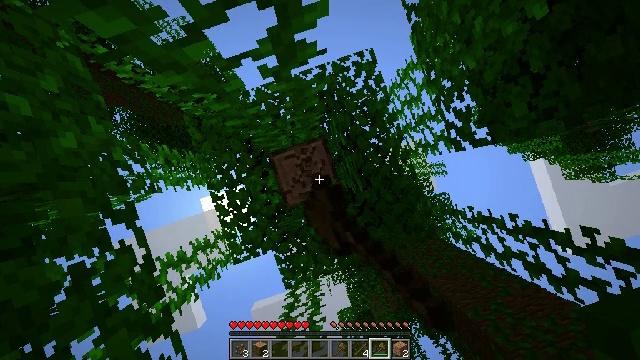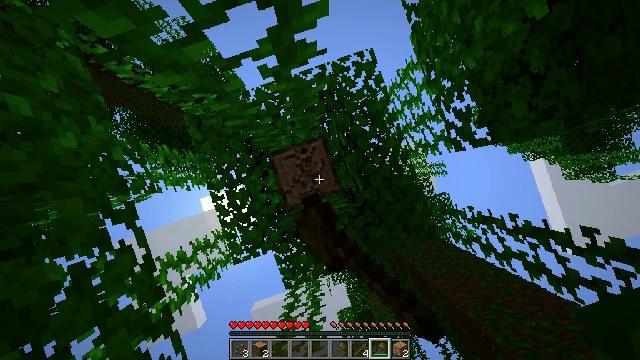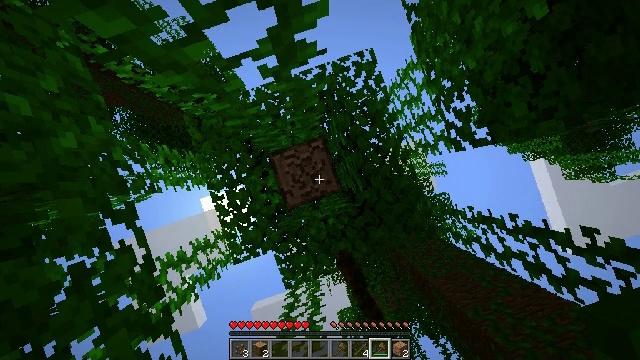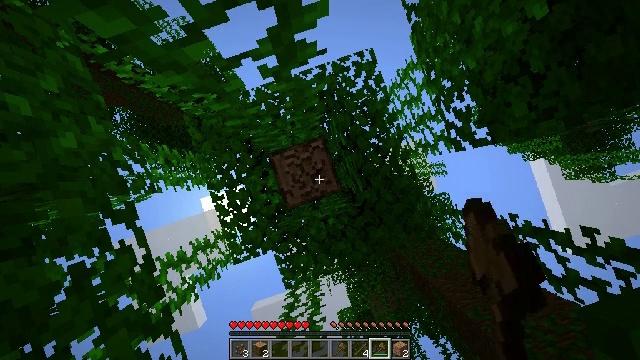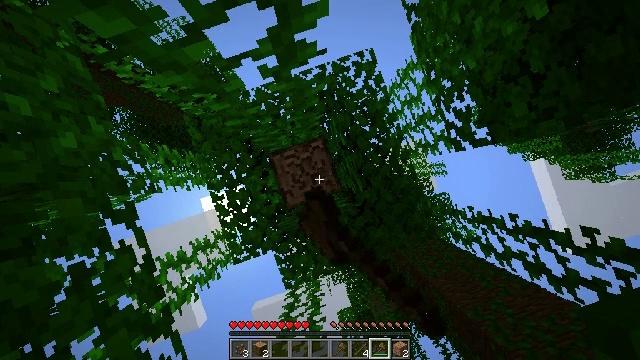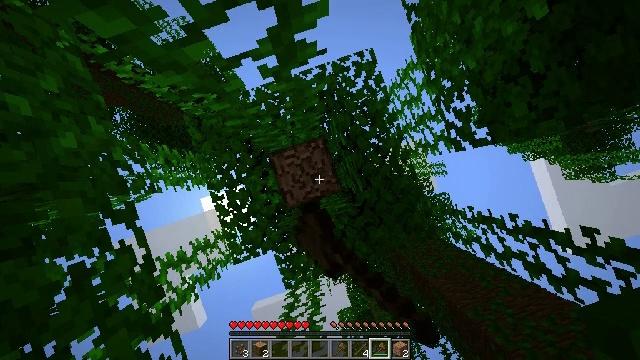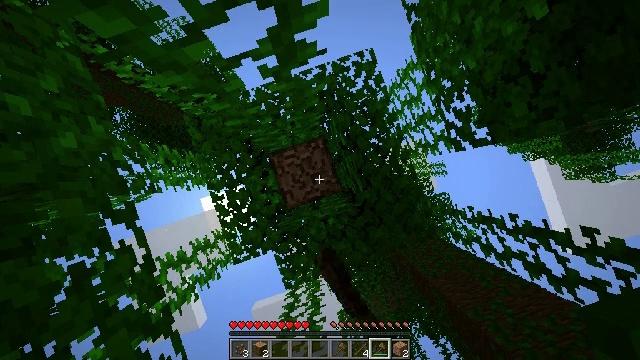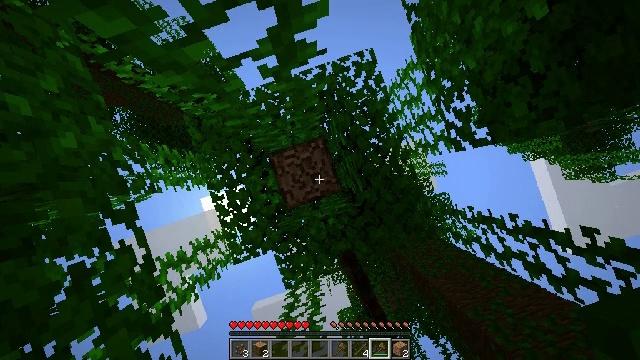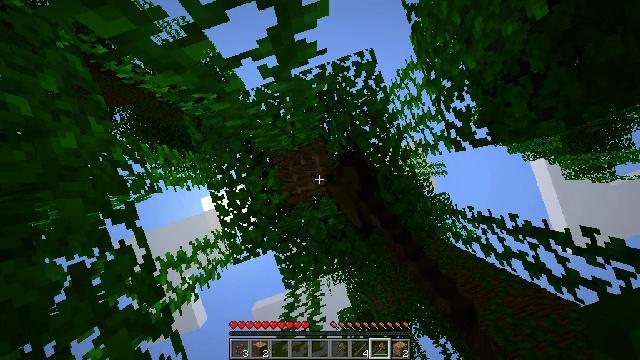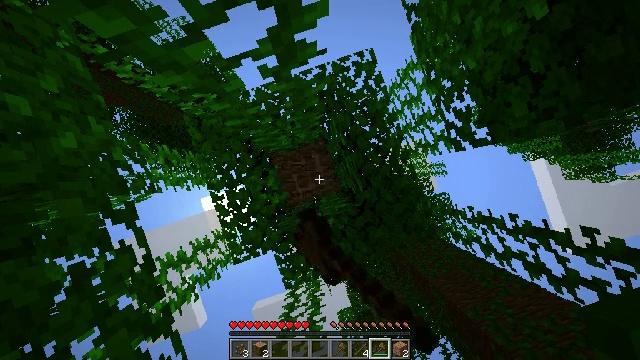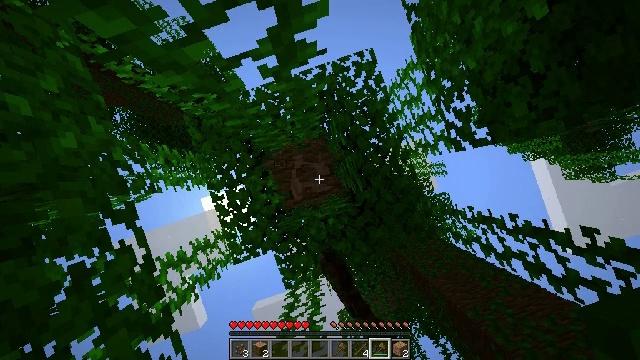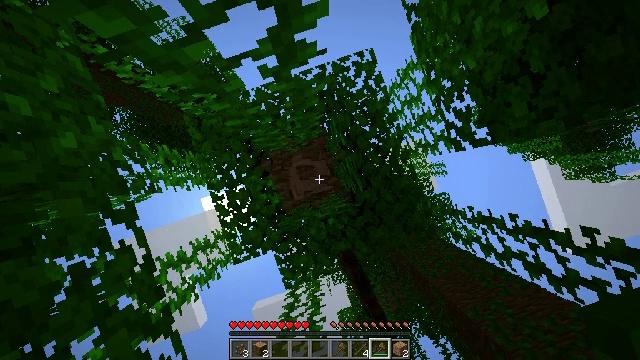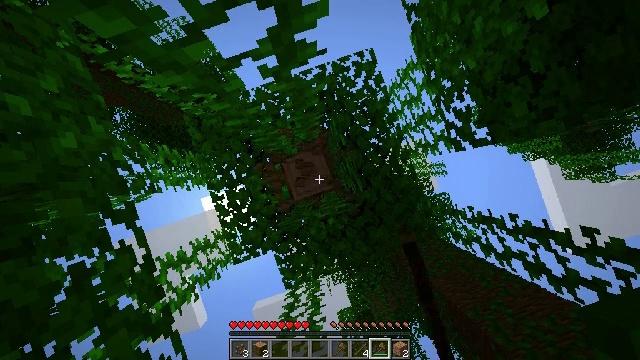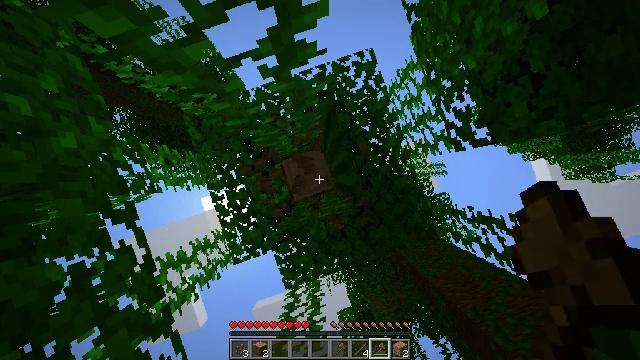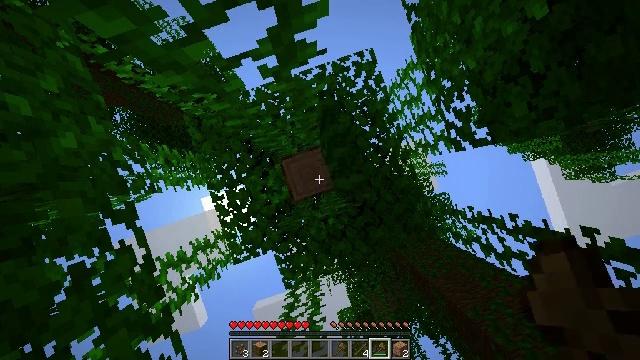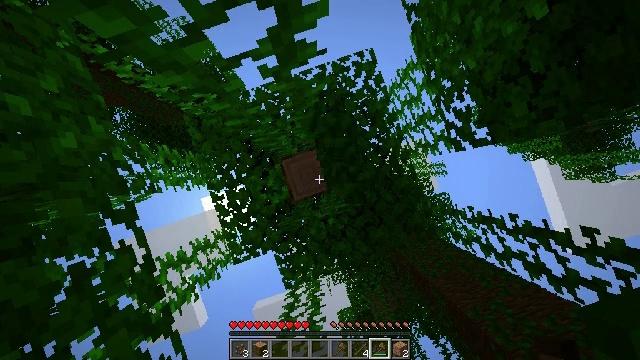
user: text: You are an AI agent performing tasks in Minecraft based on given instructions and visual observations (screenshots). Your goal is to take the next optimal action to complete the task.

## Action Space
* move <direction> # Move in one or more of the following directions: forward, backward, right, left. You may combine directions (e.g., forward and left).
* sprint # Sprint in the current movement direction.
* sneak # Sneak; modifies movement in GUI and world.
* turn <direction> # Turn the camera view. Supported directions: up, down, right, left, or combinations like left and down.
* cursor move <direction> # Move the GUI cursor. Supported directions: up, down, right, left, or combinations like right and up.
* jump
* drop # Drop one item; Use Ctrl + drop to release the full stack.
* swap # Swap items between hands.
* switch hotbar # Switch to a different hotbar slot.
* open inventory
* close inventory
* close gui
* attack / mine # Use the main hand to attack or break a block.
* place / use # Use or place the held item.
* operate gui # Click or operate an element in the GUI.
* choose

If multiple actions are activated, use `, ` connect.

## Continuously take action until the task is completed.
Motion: motion action
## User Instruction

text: Collect the jungle log for building.
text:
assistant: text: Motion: attack / mine
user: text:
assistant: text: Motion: attack / mine
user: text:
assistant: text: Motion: attack / mine
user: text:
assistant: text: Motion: attack / mine
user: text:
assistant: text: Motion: attack / mine
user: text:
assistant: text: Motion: attack / mine
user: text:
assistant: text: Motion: attack / mine
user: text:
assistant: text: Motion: attack / mine
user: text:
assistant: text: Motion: attack / mine
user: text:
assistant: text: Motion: attack / mine
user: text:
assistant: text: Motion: attack / mine
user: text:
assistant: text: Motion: attack / mine
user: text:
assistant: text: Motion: attack / mine
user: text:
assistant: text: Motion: attack / mine
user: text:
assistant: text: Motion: attack / mine
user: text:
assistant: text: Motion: attack / mine
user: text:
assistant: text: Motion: attack / mine
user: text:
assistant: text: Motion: attack / mine
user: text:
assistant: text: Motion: attack / mine
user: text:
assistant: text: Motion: attack / mine
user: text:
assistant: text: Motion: attack / mine
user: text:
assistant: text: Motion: attack / mine
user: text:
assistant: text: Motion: attack / mine
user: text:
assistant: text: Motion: attack / mine
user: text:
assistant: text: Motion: attack / mine
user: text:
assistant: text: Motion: attack / mine
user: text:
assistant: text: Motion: attack / mine
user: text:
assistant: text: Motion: attack / mine
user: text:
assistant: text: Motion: attack / mine
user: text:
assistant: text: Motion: attack / mine